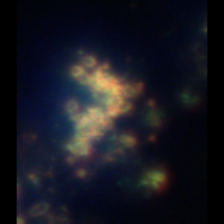
Taxon: Diatom_aggregate
Group: Diatoms